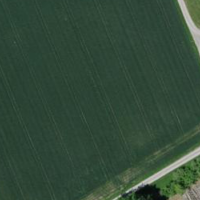
EUNIS habitat code: 52
Species observed at this site:
Mentha spicata